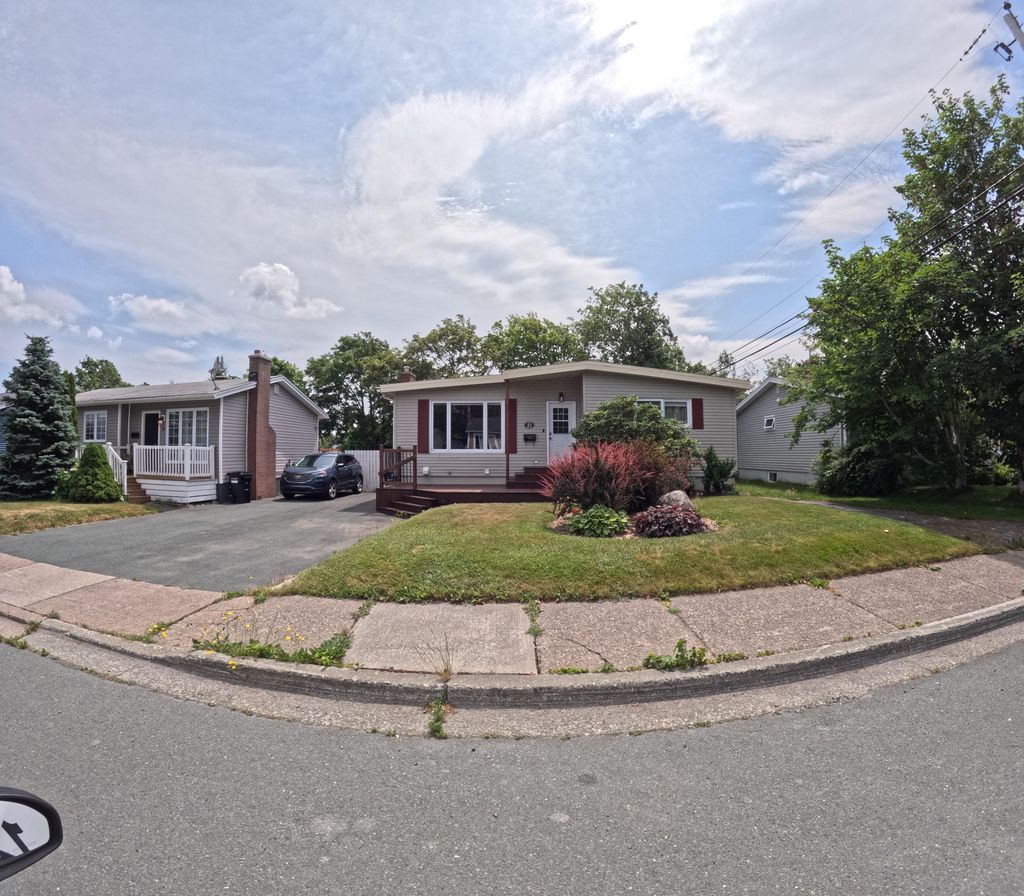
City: st_johns